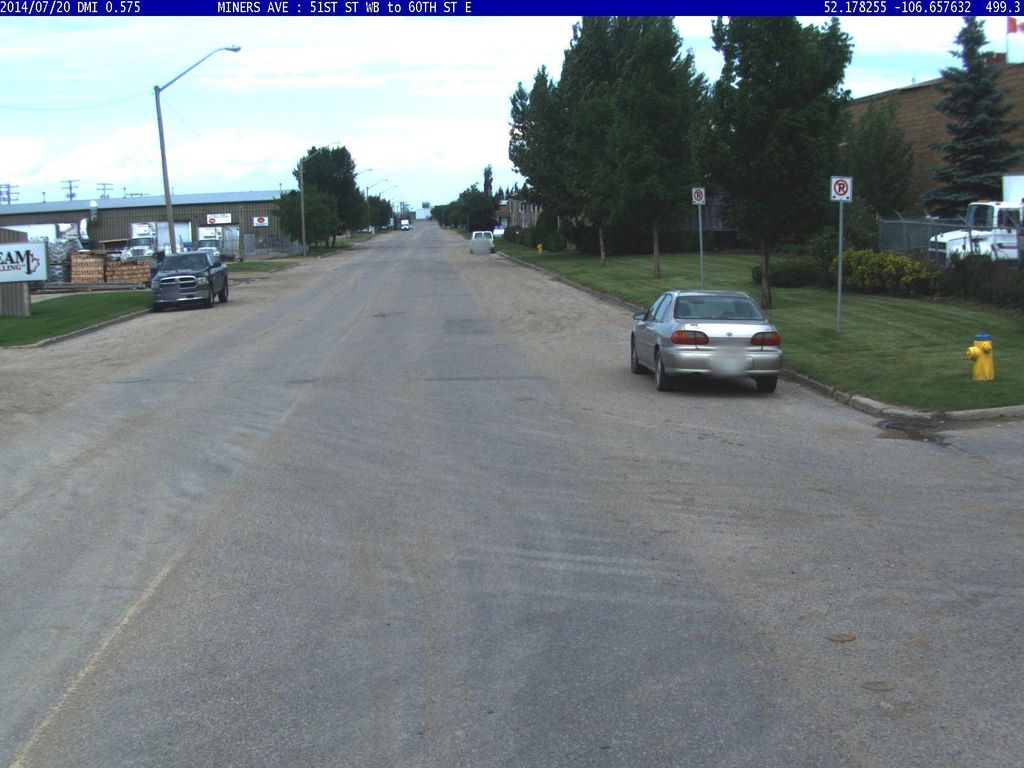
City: saskatoon